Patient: sex M, age 73
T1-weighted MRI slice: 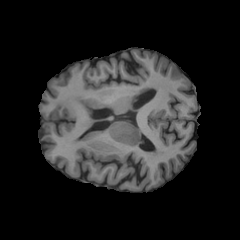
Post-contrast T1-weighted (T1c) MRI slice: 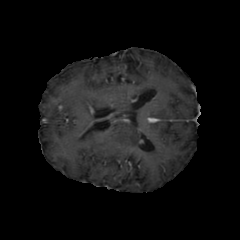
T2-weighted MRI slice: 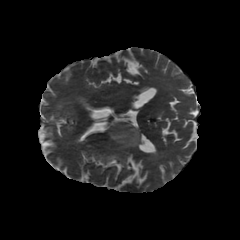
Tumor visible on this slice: yes
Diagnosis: Glioblastoma, IDH-wildtype
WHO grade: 4